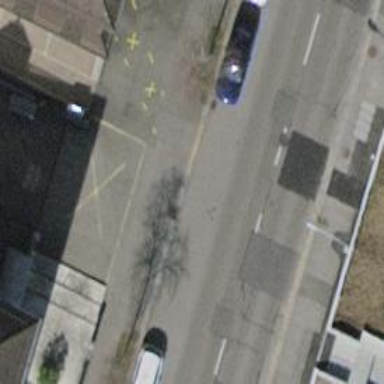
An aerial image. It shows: Unmarked crossing with traffic calming table on the road.